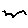
Label: zigzag